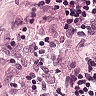
Metastatic tissue present: no